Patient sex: M
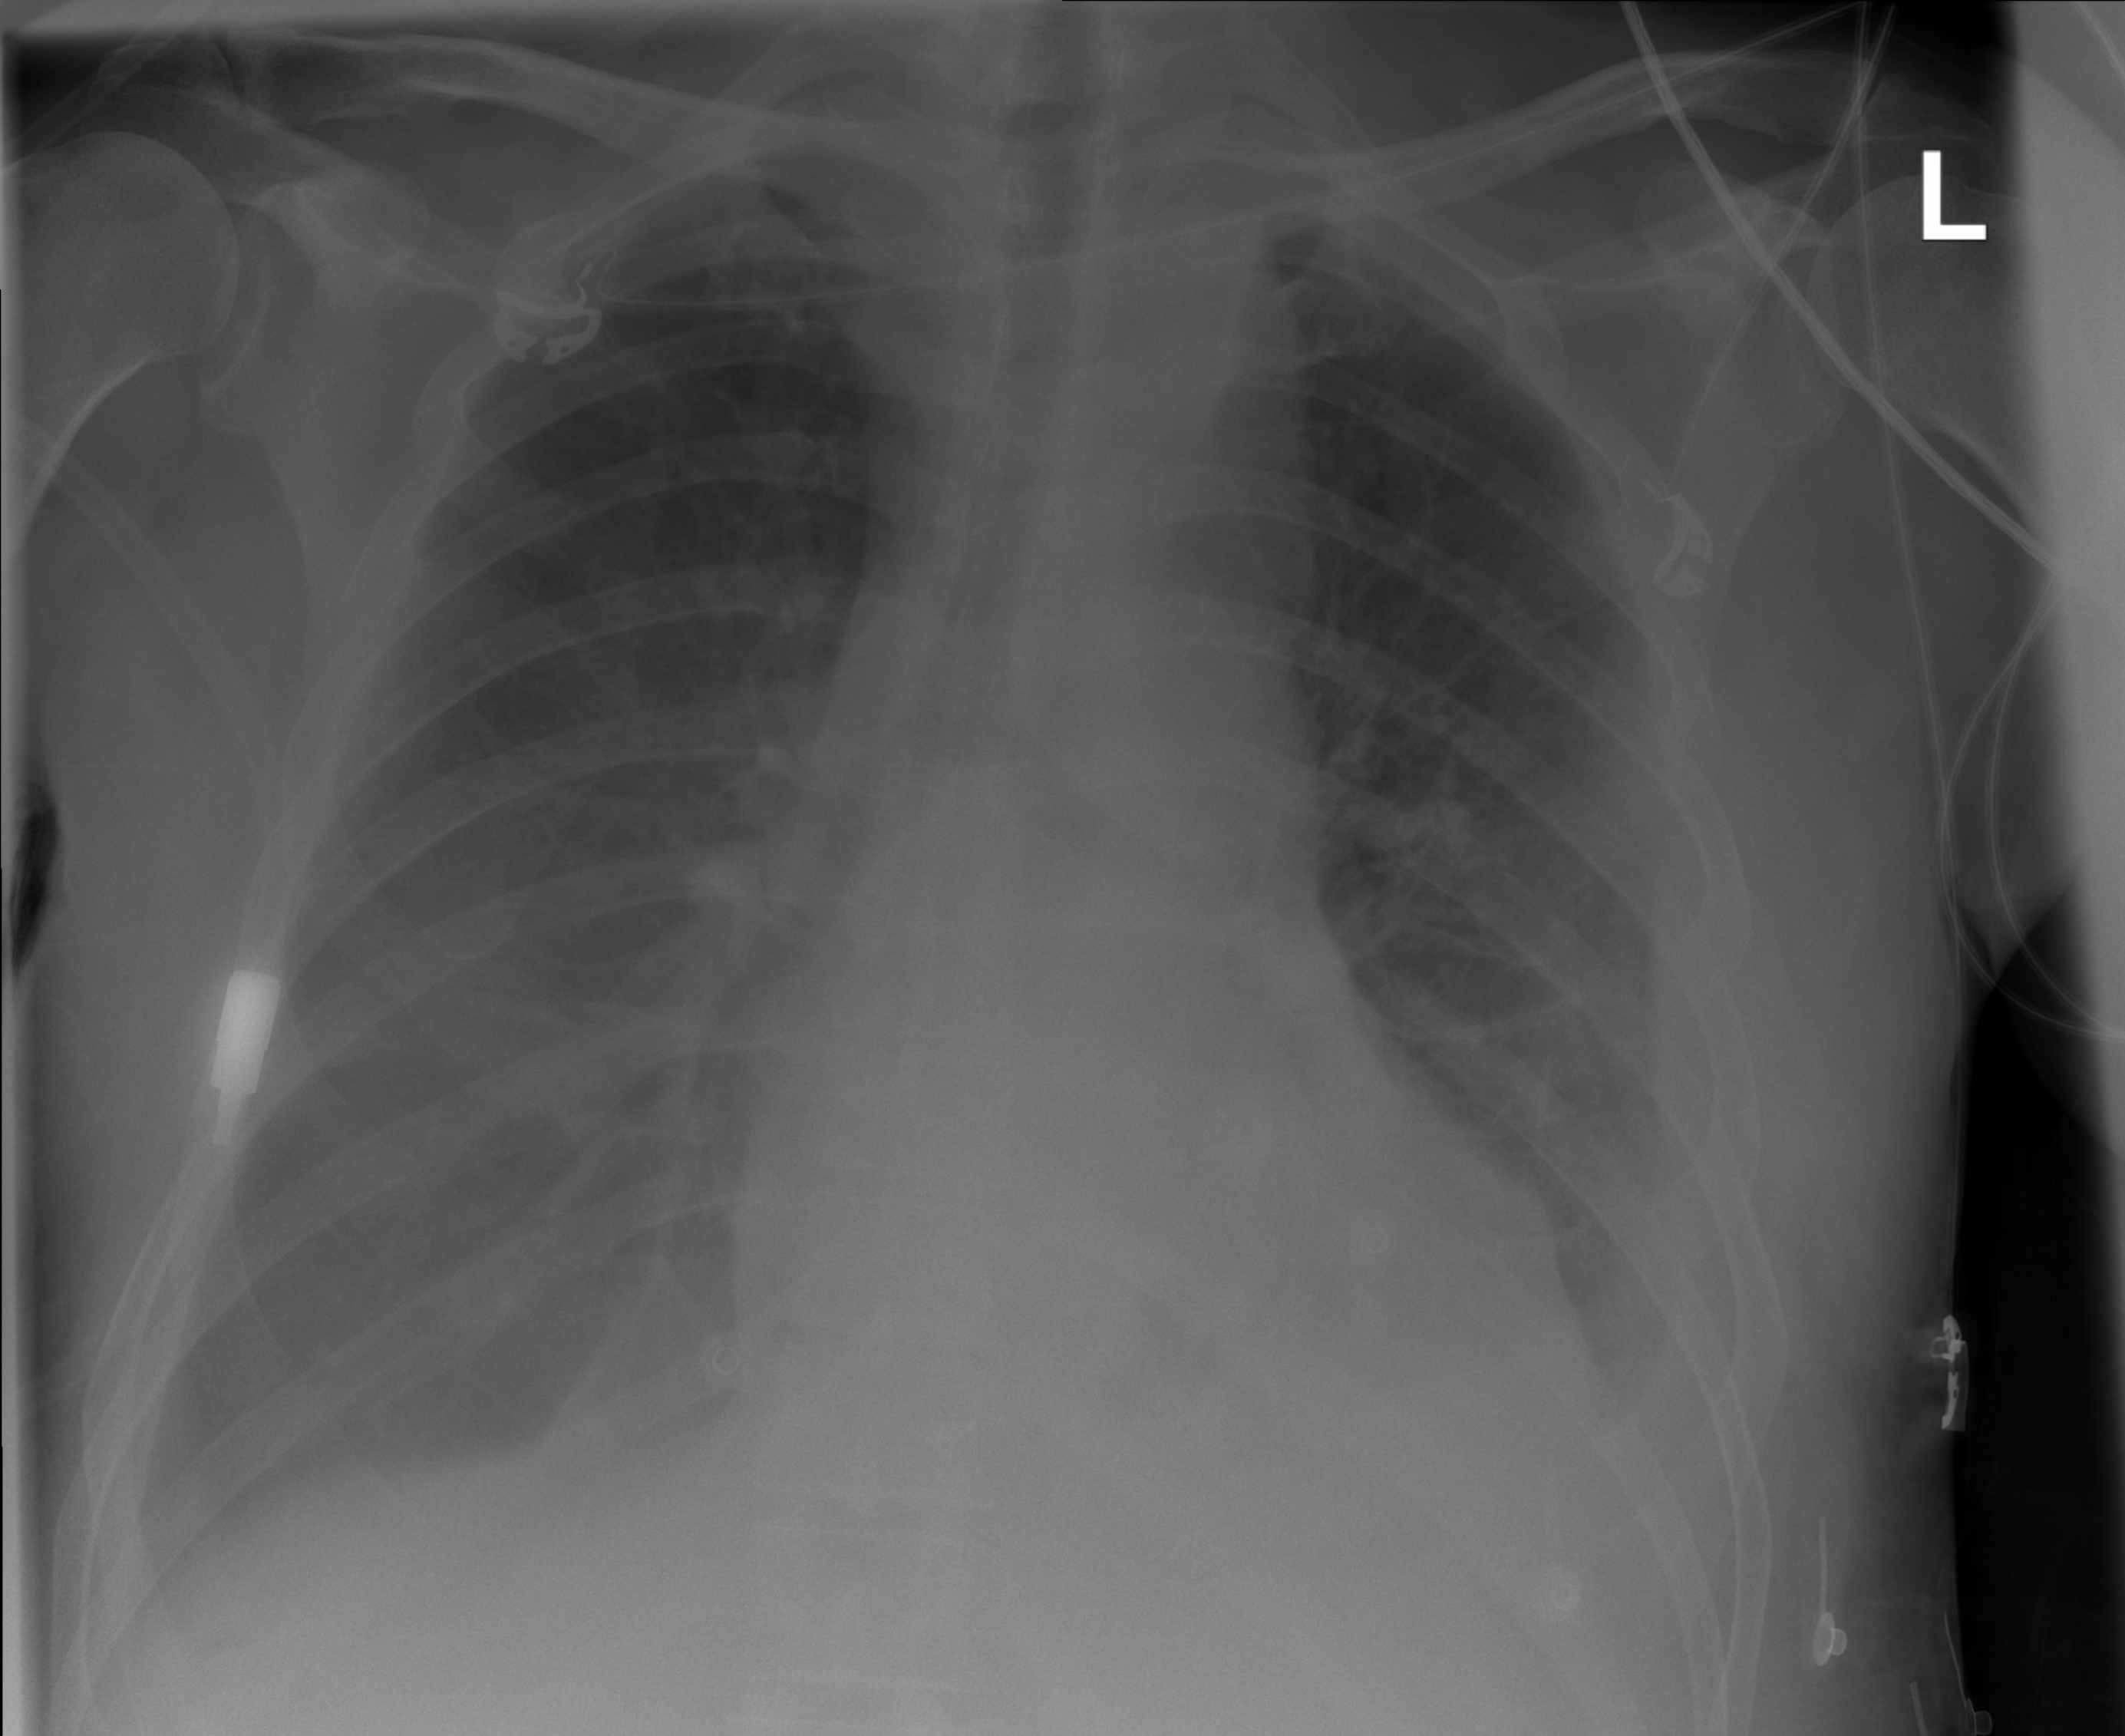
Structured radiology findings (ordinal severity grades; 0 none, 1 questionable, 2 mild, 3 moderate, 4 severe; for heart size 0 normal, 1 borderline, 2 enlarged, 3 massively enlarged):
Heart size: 0
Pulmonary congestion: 0
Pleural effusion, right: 1
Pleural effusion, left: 2
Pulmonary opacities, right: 0
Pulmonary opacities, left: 2
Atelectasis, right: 0
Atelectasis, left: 0